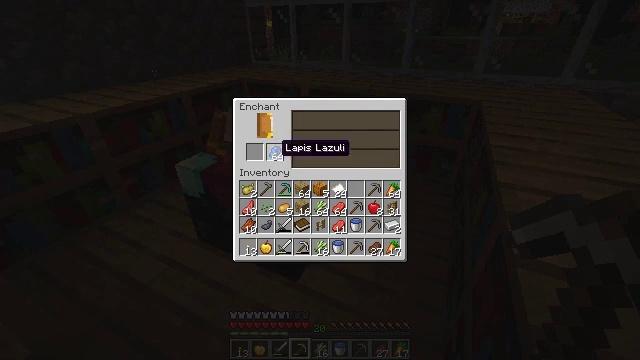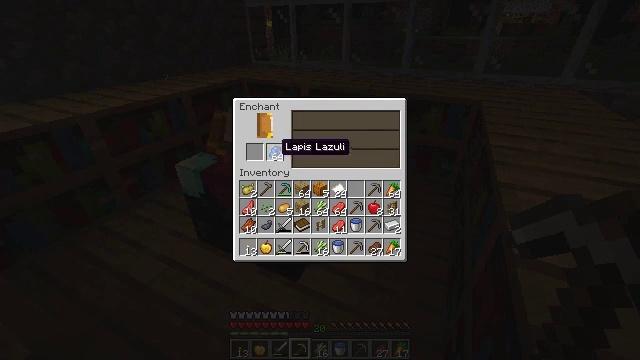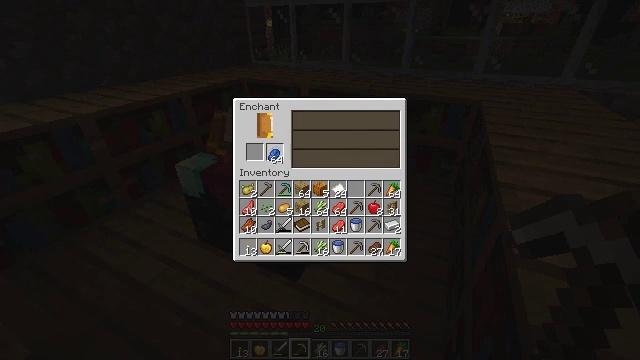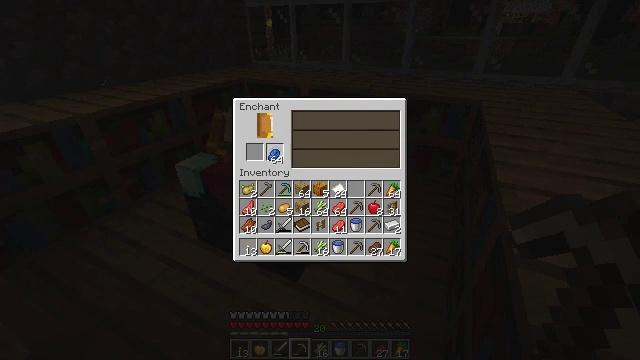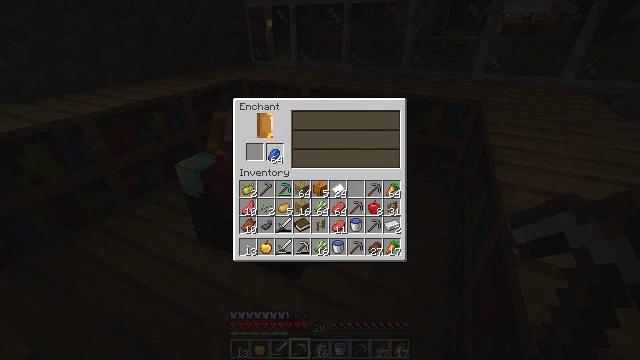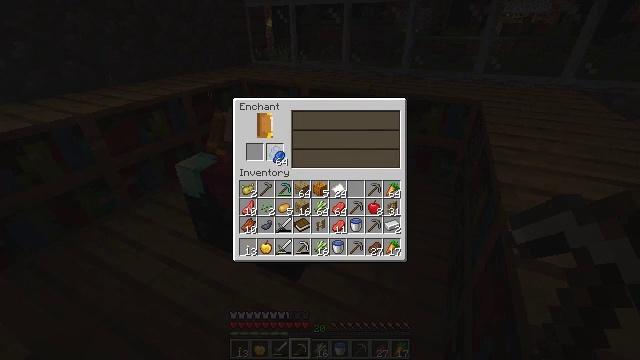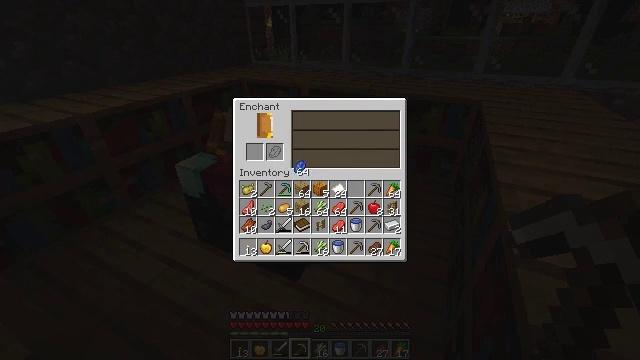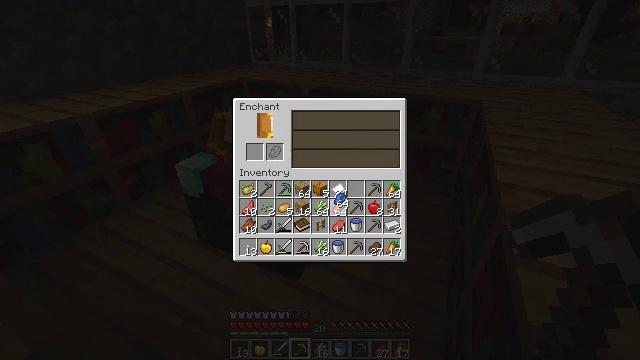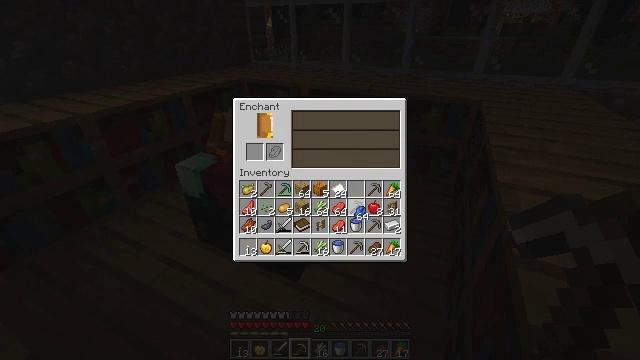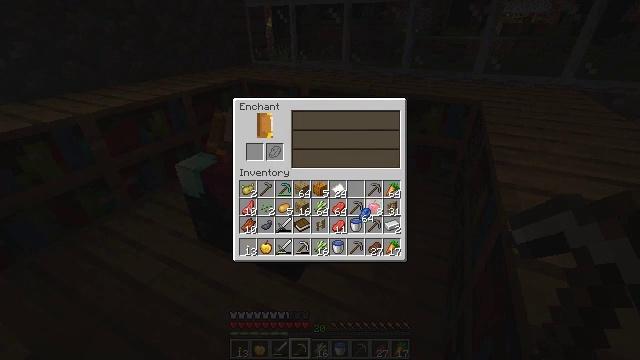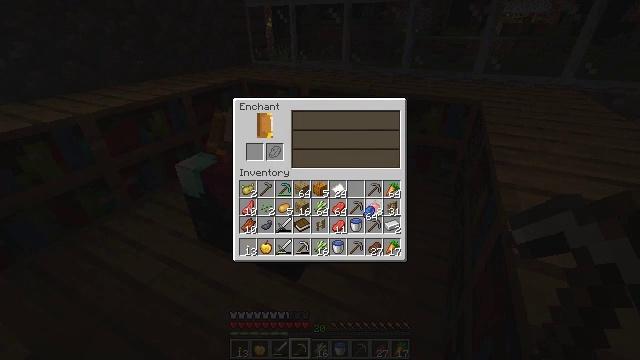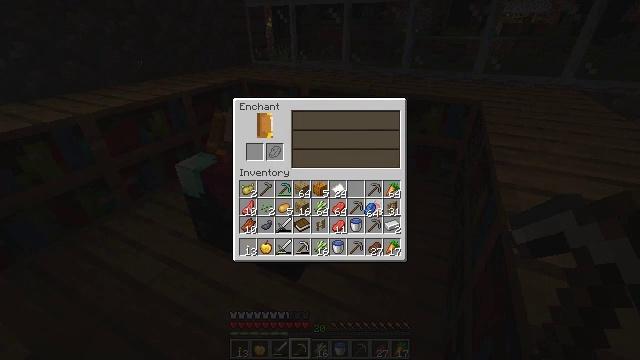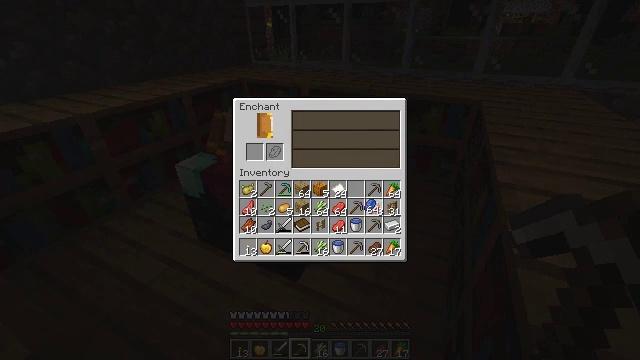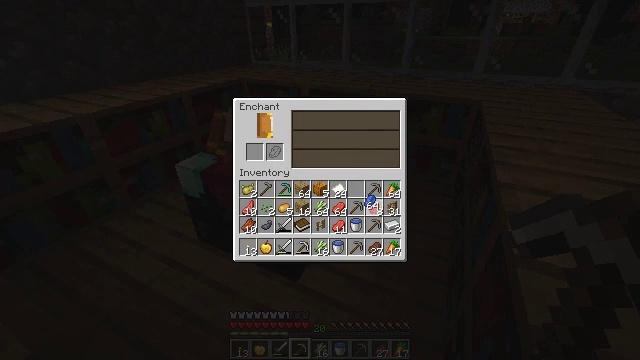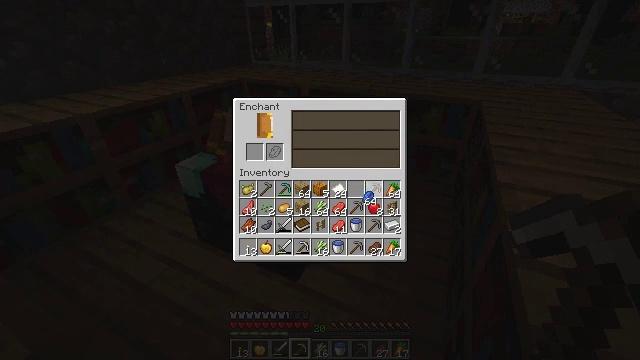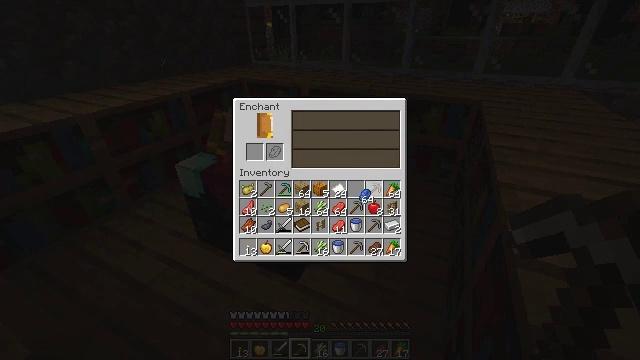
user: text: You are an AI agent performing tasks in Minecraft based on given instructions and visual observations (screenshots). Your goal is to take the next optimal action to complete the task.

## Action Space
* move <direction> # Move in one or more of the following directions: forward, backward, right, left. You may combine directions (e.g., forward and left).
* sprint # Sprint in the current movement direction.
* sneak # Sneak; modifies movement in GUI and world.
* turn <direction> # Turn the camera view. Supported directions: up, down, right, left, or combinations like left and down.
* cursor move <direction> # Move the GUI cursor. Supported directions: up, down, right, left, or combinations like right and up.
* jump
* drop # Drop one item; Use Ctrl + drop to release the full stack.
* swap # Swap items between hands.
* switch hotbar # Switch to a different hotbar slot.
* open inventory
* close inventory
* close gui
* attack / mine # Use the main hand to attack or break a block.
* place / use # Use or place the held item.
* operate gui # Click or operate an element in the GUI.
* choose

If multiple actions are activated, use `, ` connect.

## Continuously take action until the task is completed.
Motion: motion action
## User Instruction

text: Get a cartography table by crafting it with paper and planks.
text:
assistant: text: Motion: no_op
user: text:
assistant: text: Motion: operate gui
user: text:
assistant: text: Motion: operate gui
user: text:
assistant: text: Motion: no_op
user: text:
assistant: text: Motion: no_op
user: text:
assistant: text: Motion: cursor move right and down
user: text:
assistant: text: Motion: cursor move right and down
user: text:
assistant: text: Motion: cursor move right and down
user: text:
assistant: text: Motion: no_op
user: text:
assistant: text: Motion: no_op
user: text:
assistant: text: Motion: no_op
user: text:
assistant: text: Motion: no_op
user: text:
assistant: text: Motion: no_op
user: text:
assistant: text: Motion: no_op
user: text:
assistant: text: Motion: no_op
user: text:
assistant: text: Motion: no_op
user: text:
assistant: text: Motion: no_op
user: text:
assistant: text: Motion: no_op
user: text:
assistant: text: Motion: no_op
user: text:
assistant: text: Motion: operate gui
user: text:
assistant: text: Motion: operate gui
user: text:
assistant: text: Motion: operate gui
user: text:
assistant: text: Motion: no_op
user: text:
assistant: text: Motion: no_op
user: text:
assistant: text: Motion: no_op
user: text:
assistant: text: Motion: no_op
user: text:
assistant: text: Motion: no_op
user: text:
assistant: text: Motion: cursor move right
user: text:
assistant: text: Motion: no_op
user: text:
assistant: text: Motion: cursor move right